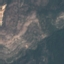
Label: HerbaceousVegetation